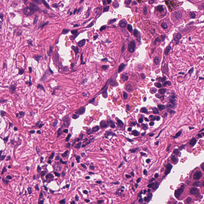
Tumor epithelial tissue: yes
Tumor-associated stroma tissue: yes
Normal tissue: no